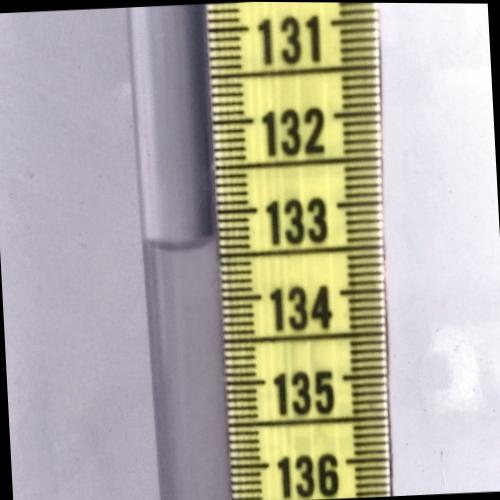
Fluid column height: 133.3 cm